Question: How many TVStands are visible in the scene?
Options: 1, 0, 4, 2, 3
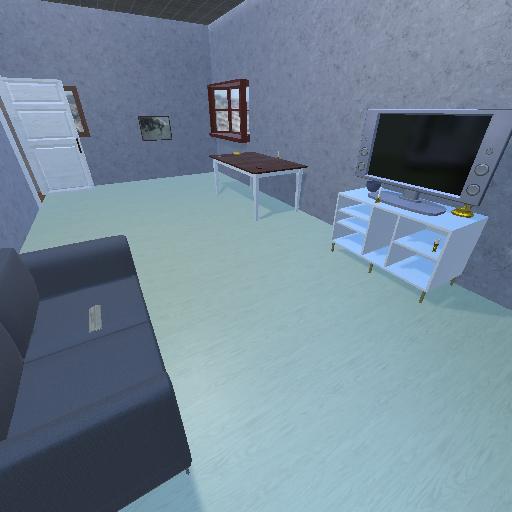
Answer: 1